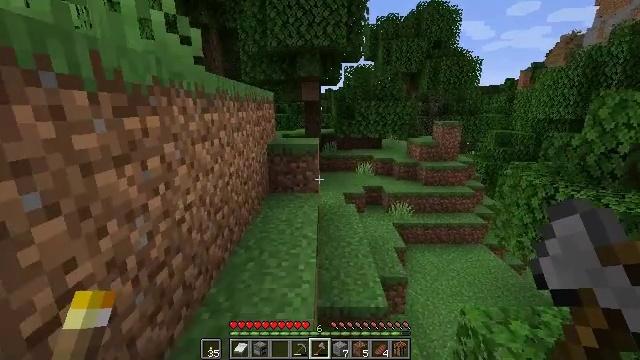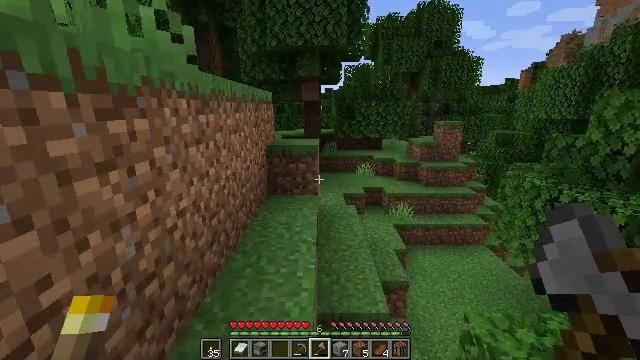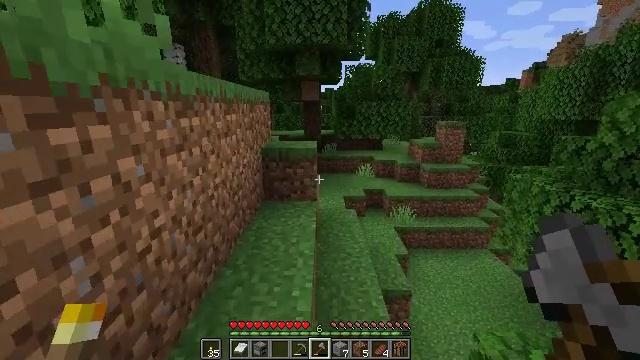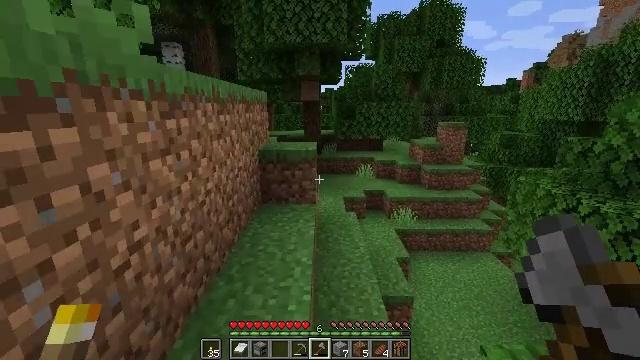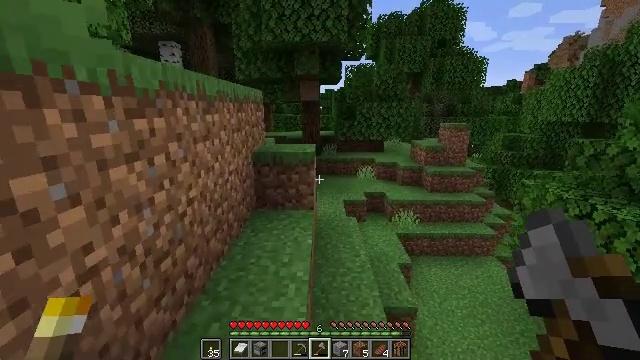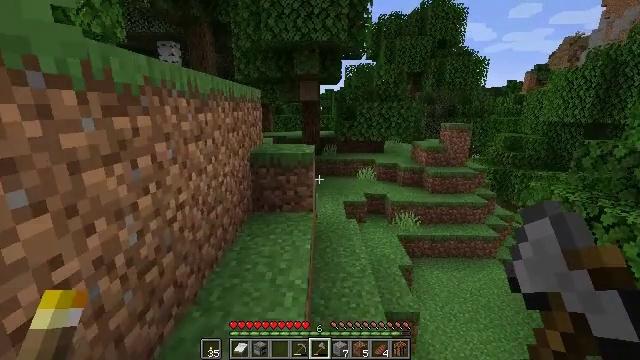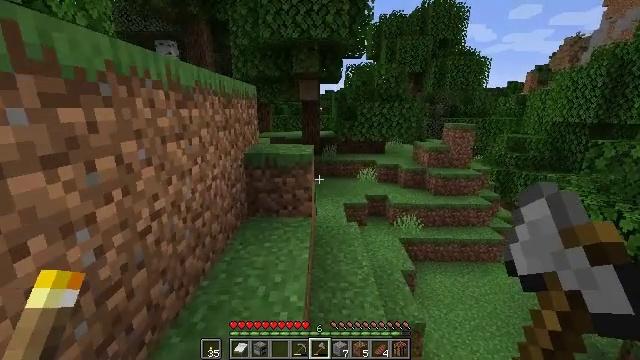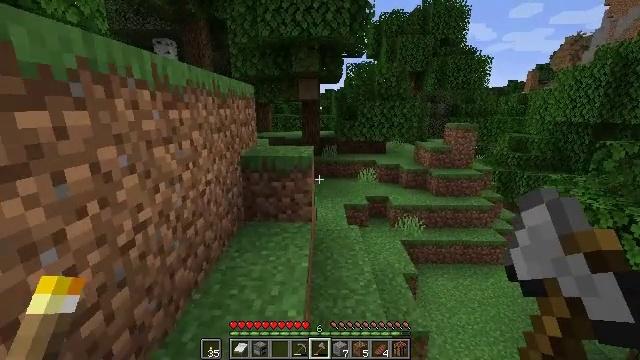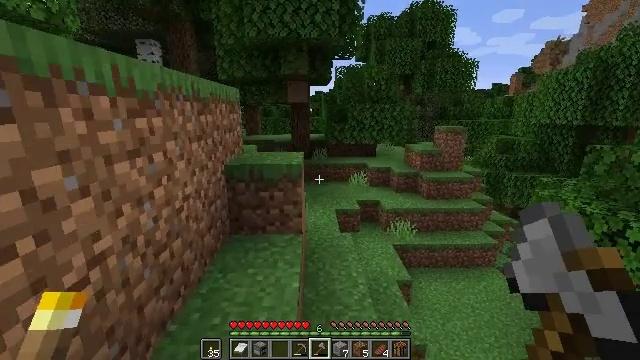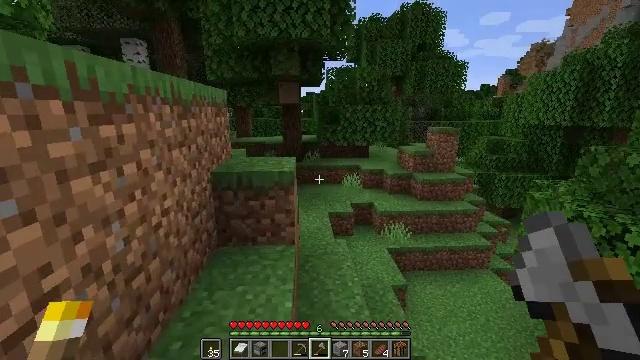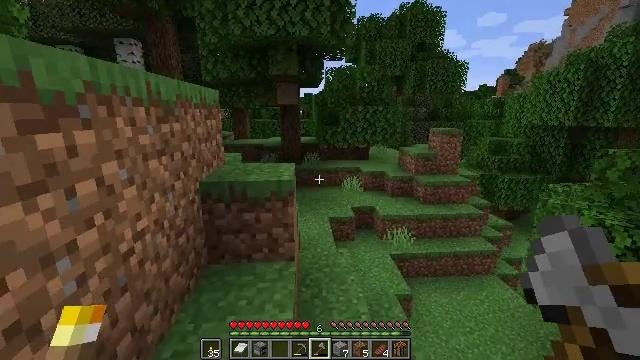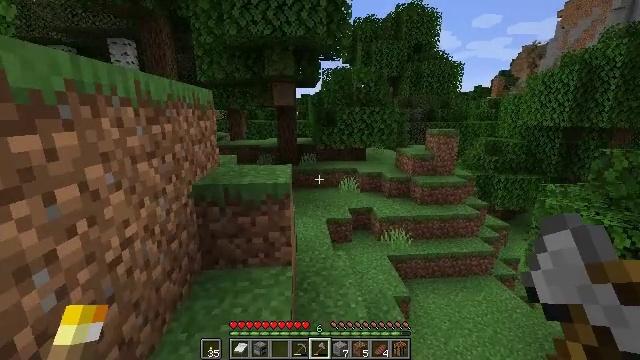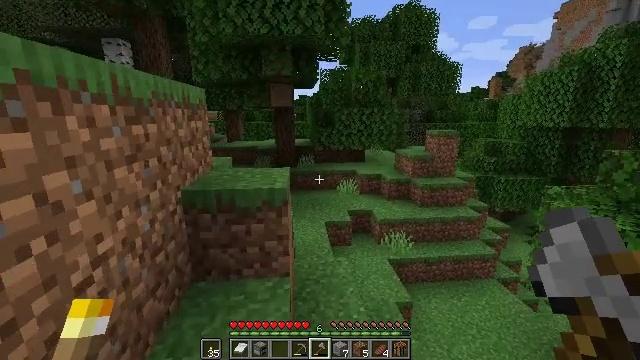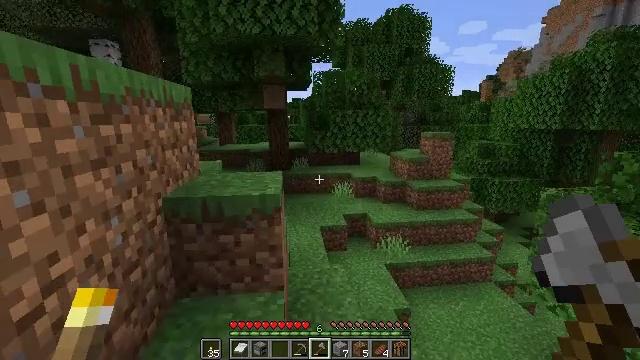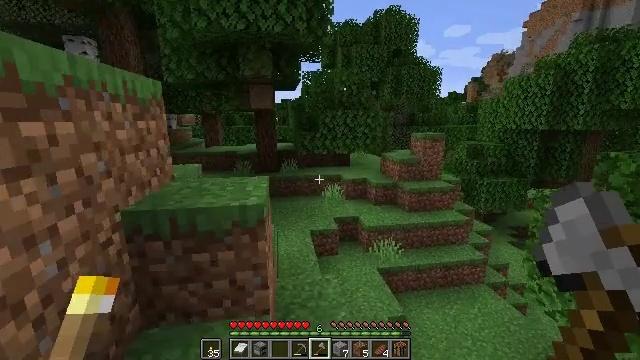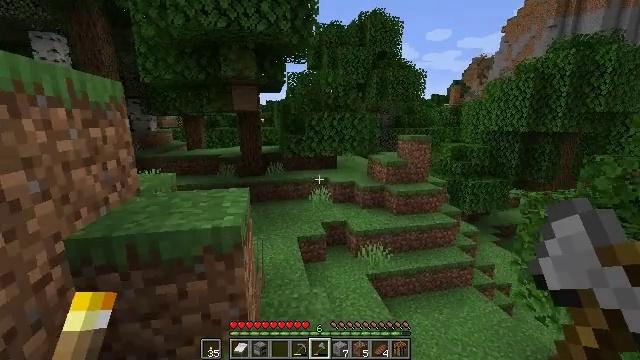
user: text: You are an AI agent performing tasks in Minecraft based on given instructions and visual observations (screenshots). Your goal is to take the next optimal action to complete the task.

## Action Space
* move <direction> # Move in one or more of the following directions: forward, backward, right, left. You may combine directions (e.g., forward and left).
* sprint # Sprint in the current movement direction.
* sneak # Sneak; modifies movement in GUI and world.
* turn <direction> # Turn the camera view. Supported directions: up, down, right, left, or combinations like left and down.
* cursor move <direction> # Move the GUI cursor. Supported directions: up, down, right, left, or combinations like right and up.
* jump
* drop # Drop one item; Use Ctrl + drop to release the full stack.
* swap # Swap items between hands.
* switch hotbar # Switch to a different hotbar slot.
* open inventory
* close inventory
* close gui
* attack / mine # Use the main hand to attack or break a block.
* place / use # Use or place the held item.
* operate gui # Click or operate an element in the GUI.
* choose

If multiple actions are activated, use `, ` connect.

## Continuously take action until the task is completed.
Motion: motion action
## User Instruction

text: Obtain a bee nest using a tool.
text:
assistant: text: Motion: move forward
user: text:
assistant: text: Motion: move forward
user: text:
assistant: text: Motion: move forward
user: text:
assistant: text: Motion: move forward
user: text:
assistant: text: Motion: move forward
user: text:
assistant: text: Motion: move forward
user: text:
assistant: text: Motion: move forward
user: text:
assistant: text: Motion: move forward, turn right
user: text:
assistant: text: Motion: move forward, turn right
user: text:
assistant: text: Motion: move forward
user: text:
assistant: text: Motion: move forward
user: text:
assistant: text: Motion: move forward
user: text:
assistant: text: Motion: move forward, turn right
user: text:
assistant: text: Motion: move forward, turn right
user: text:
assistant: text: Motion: move forward, turn right
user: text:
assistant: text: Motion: move forward
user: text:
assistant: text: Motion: move forward, turn right
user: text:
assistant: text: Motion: move forward
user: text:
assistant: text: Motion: move forward
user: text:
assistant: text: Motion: move forward
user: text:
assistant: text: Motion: move forward
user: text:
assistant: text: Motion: move forward
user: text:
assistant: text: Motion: move forward
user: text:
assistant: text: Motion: move forward
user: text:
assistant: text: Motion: move forward
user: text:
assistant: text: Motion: move forward
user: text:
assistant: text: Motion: move forward
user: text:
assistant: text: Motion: move forward
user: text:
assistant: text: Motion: move forward
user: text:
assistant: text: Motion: move forward